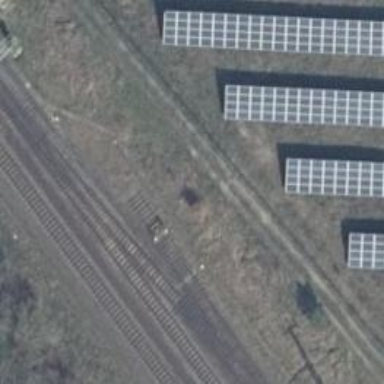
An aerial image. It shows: Railway yard used for servicing trains.